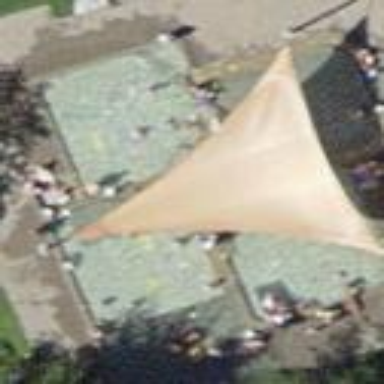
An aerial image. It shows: Swimming pool located in leisure land.